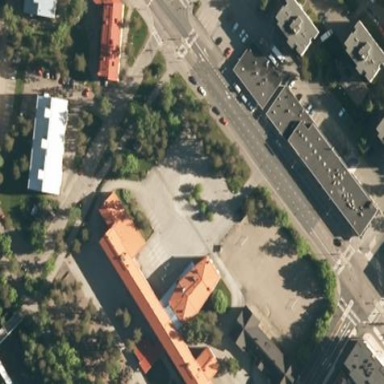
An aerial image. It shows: School building.